Interaction volume radius: 10 \u00c5
Interaction volume height: 25 \u00c5
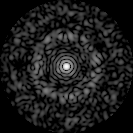
Disorder parameter: 0.8357